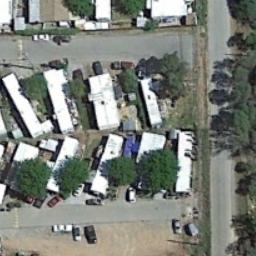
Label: mobile_home_park